Interaction volume radius: 5 \u00c5
Interaction volume height: 15 \u00c5
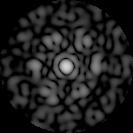
Disorder parameter: 0.8125